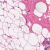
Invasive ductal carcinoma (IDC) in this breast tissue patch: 0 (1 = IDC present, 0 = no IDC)